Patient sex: M
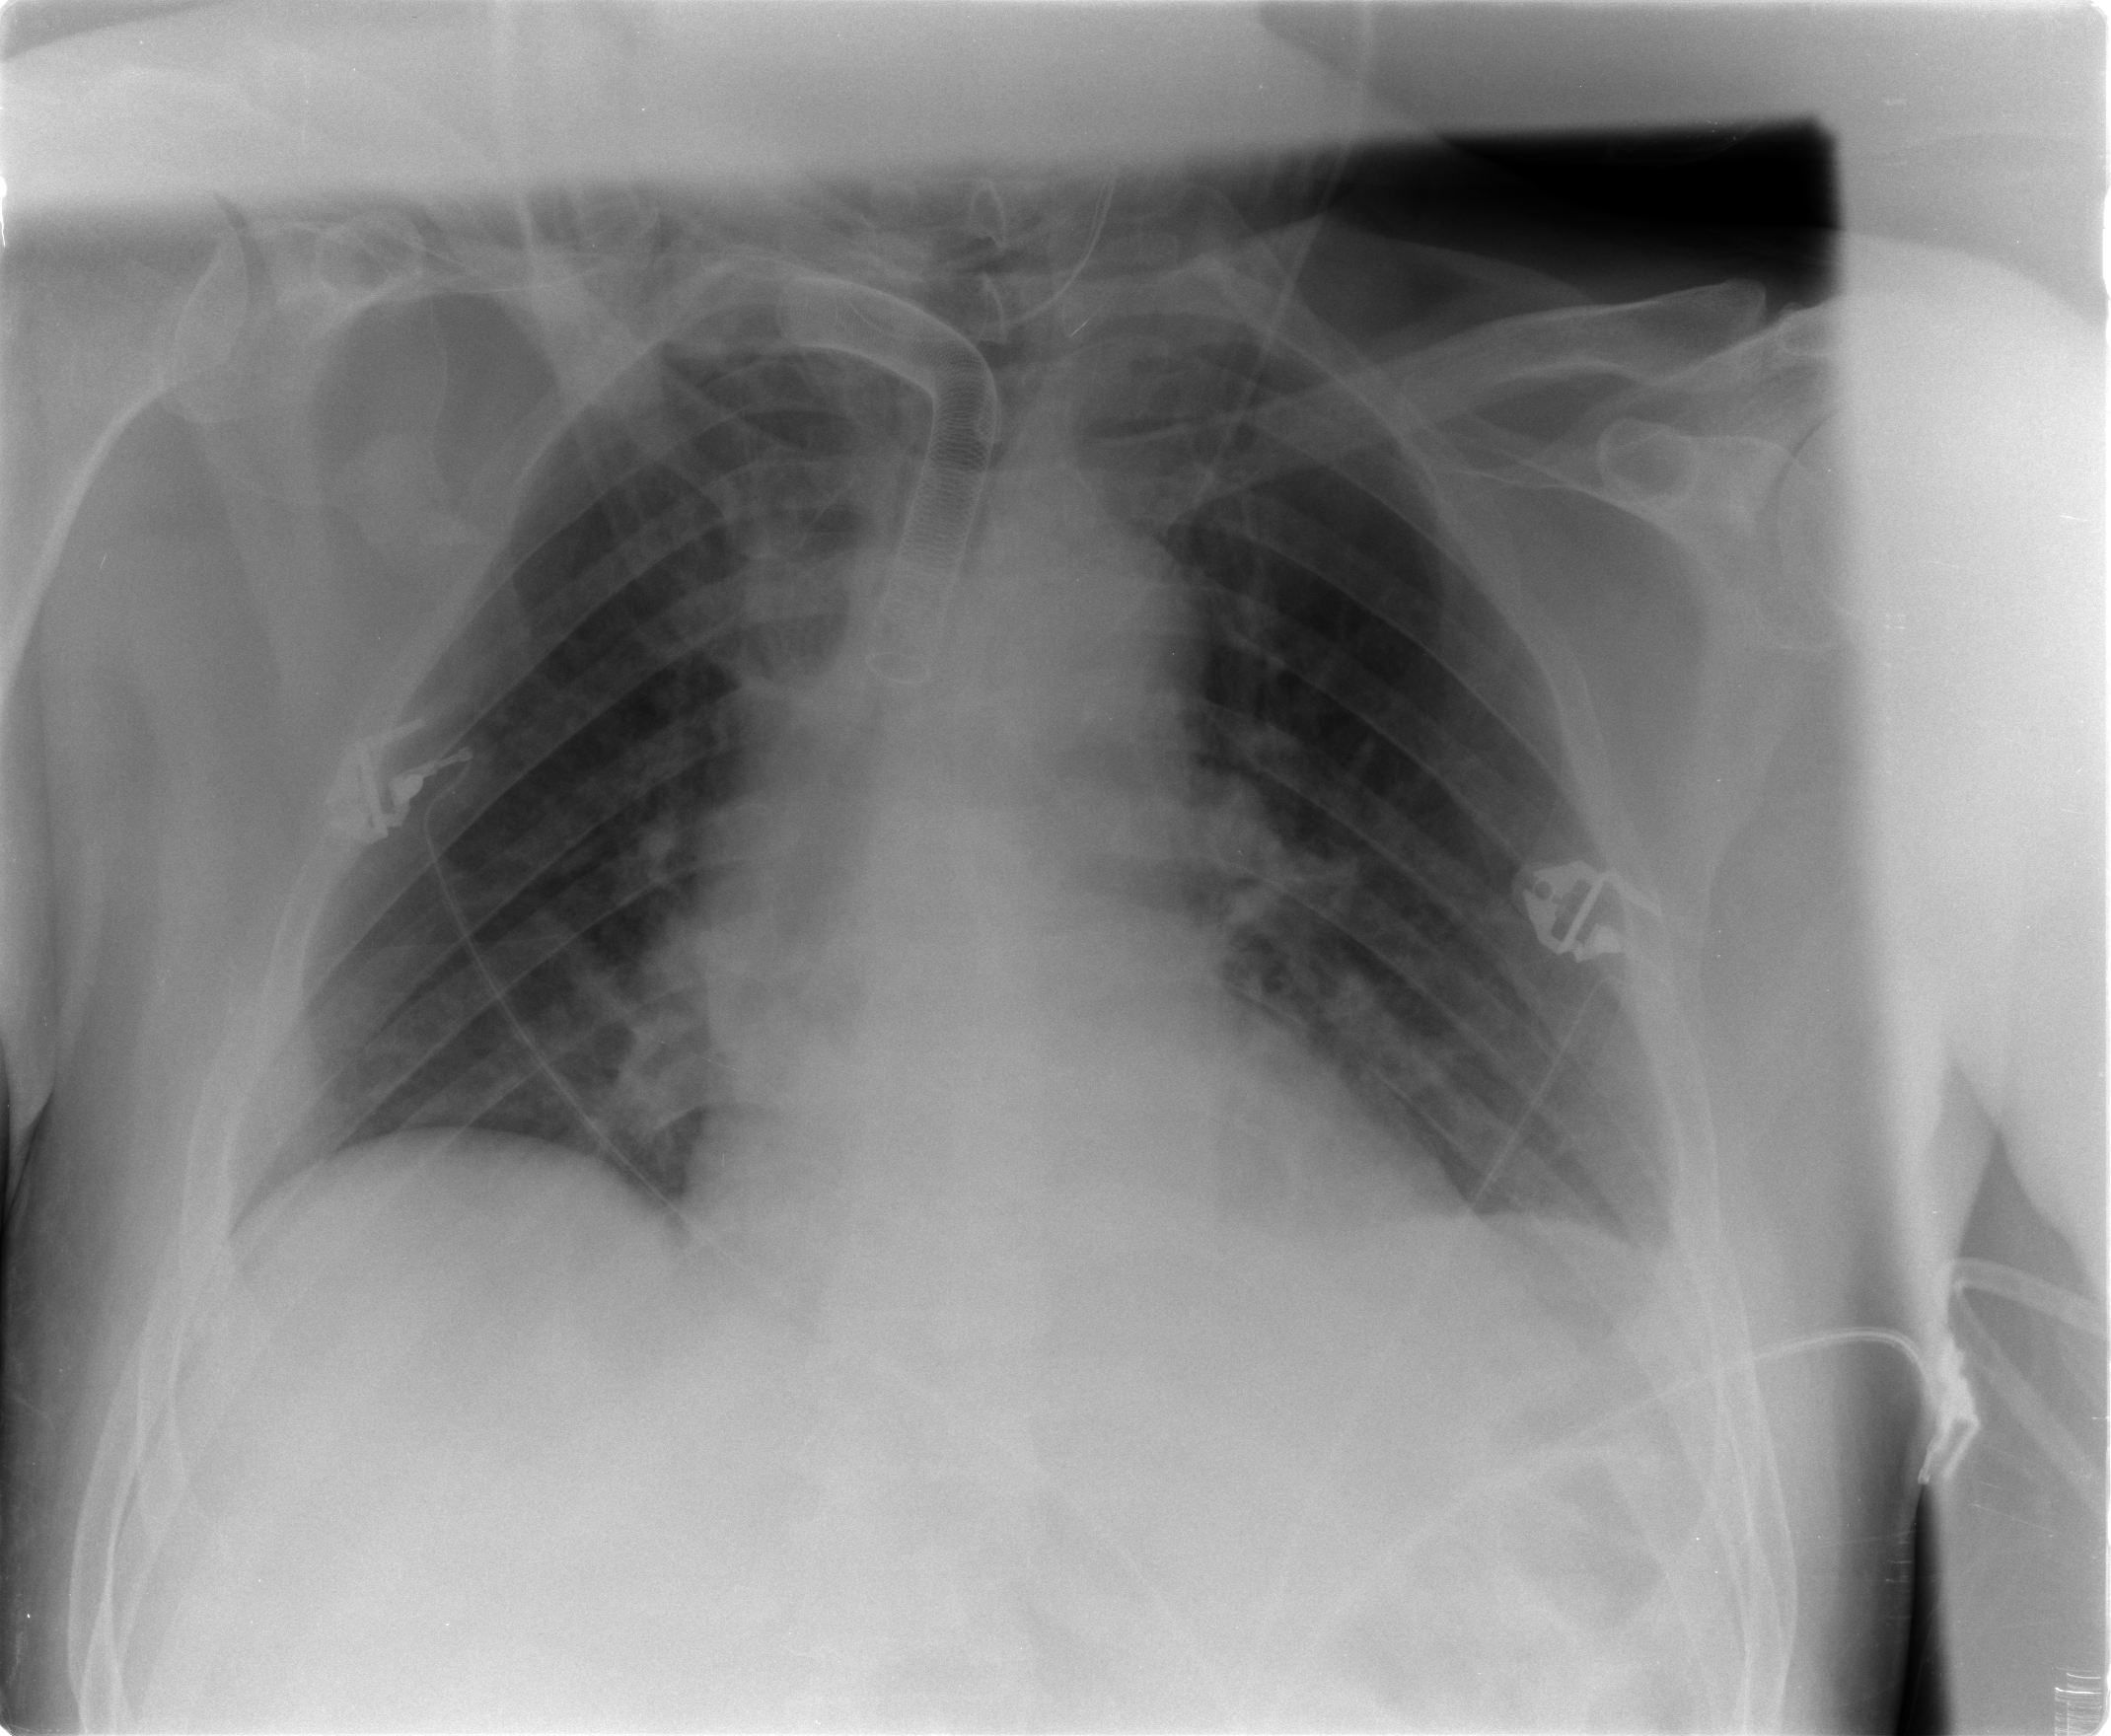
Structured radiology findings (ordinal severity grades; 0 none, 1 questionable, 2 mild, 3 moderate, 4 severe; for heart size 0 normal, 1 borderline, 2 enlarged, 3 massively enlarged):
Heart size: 0
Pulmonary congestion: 1
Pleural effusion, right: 0
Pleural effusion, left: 0
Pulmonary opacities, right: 0
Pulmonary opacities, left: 0
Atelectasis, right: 0
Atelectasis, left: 0